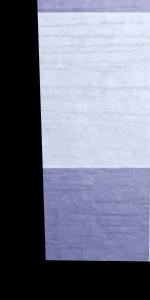
Label: Empty